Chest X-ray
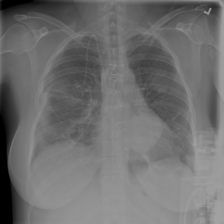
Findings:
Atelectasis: negative
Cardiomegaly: negative
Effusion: negative
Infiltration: negative
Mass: negative
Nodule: positive
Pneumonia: negative
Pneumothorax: negative
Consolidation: negative
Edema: negative
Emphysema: negative
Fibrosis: negative
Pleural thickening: negative
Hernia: negative